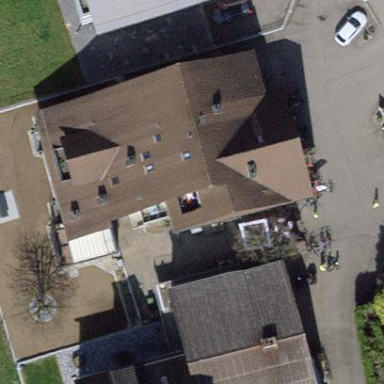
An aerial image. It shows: Building.